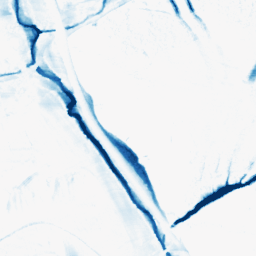
Category: morphological
Decomposition family: morphological_ellipse
Decomposition parameters: operation: closing
width: 10
height: 30
Upsampling method: cubic_mitchell
Upsampling parameters: scale: 4
Upsampling scale: 4